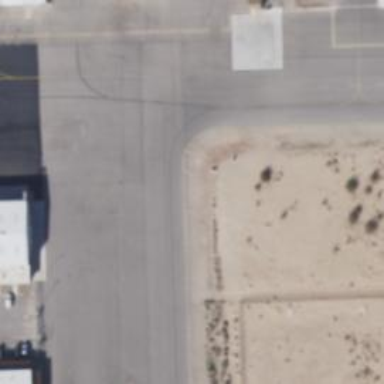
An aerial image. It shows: View of taxiway at the airport.